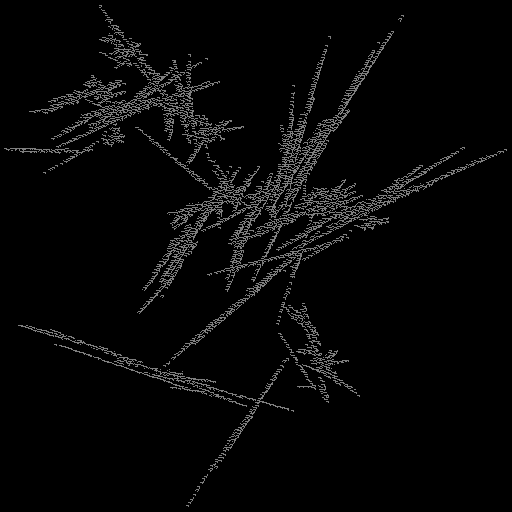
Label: groundpine